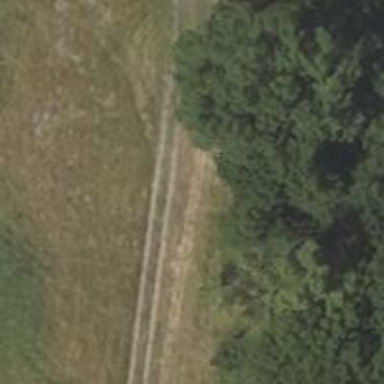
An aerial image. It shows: Track with grade 5 tracktype.